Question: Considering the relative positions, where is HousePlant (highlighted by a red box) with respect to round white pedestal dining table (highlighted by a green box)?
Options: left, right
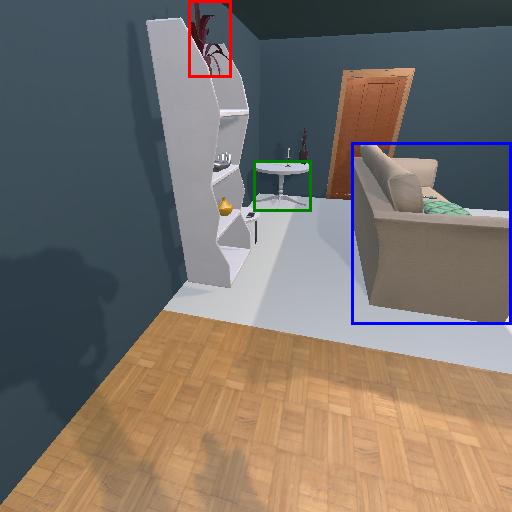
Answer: left